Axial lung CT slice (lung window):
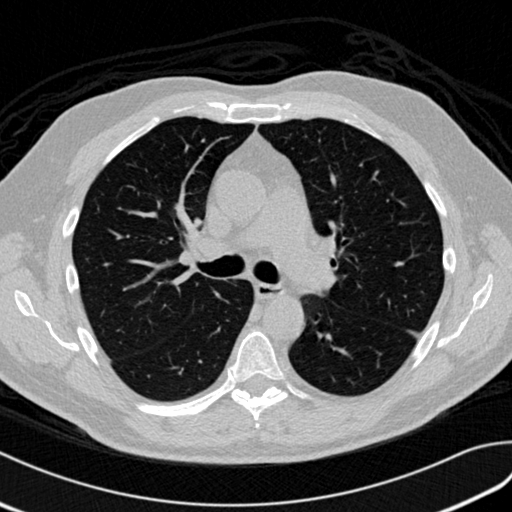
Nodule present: no